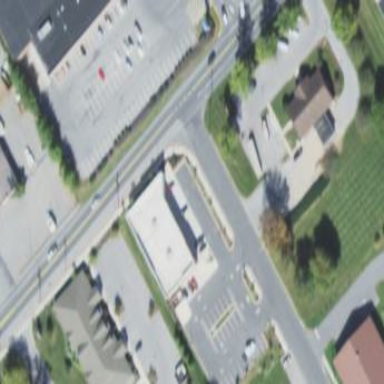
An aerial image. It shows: Retail building.